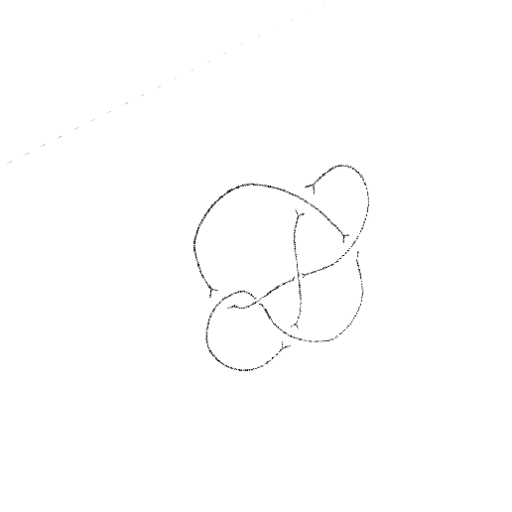
Crossing number: 6